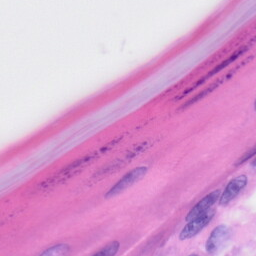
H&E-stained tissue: Skin